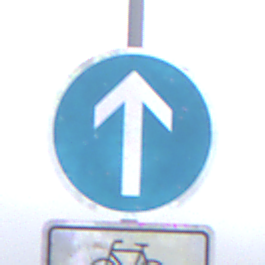
Verkehrszeichen: VorgeschriebeneFahrtrichtungGeradeaus
Zusatzzeichen unten: EinspurigeFahrzeugeFrei5
Umgebung: Outdoor, RoadRail
Tageszeit: MorningAfternoon
Wetter: Overcast
Licht: Natural
Jahreszeit: NotSpecified
Kontrast: LowContrast